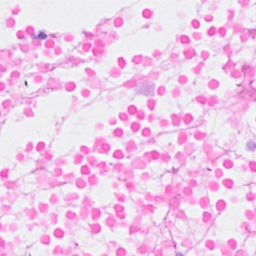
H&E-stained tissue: Breast